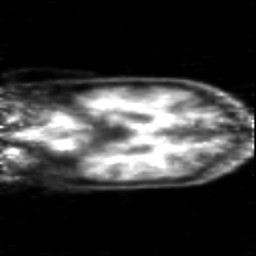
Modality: PET
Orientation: coronal
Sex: female
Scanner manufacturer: siemens